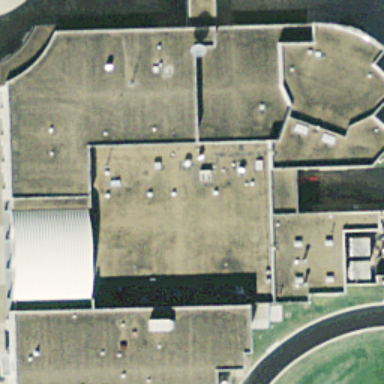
There are some buildings with grey roofs .